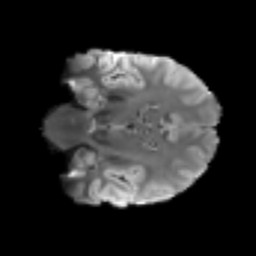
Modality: T2w
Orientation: coronal
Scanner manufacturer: siemens
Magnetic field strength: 3 T
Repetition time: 3.6 s
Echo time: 0.092 s